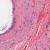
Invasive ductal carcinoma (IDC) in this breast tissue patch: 0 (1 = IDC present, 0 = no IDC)